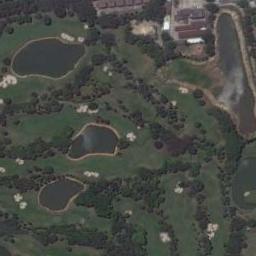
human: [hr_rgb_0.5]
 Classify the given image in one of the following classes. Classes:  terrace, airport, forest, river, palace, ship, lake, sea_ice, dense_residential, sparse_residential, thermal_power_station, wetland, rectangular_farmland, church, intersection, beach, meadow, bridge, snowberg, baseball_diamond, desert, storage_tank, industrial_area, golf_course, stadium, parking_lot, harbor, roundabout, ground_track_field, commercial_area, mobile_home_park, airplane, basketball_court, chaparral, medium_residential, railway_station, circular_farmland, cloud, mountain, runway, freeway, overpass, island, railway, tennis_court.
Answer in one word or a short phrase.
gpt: golf_course